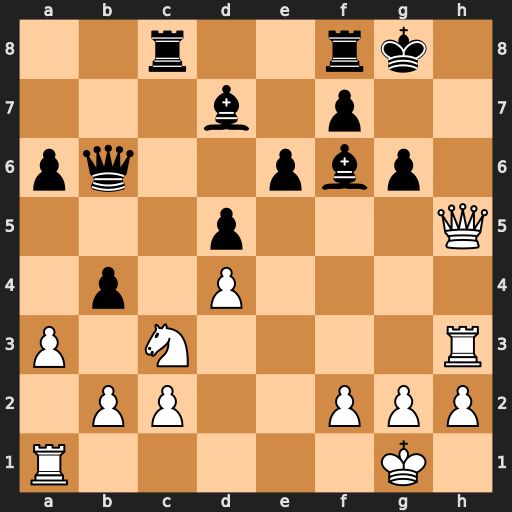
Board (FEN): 2r2rk1/3b1p2/pq2pbp1/3p3Q/1p1P4/P1N4R/1PP2PPP/R5K1
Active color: w
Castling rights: -
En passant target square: -
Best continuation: Qh7#